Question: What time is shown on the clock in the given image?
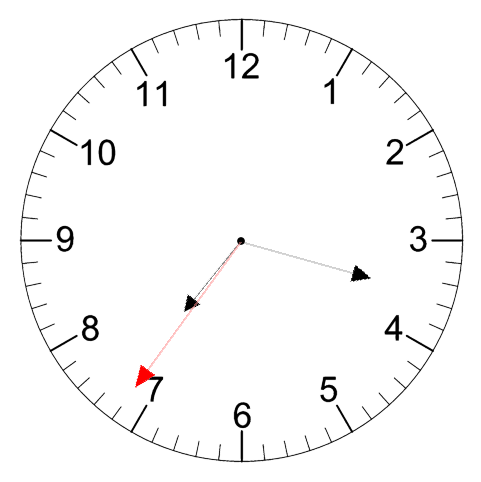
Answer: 07:17:36